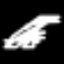
Label: chair